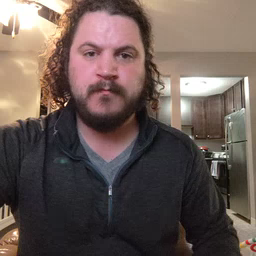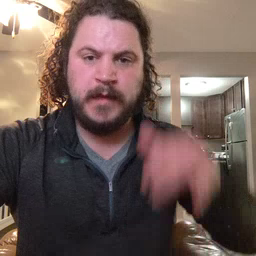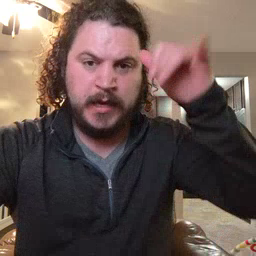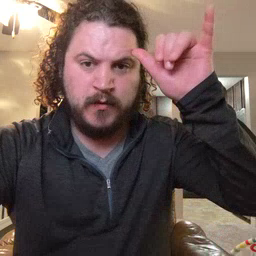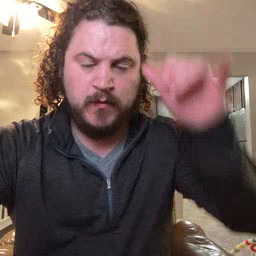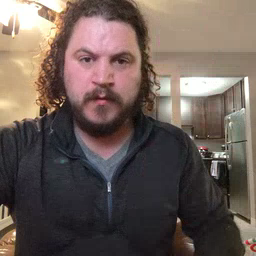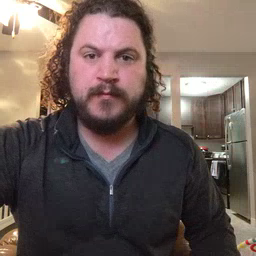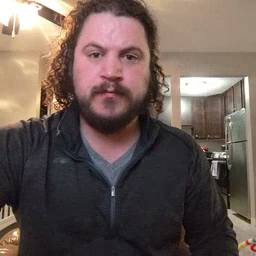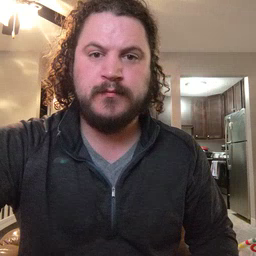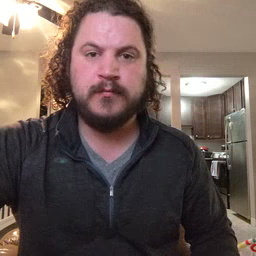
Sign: cow